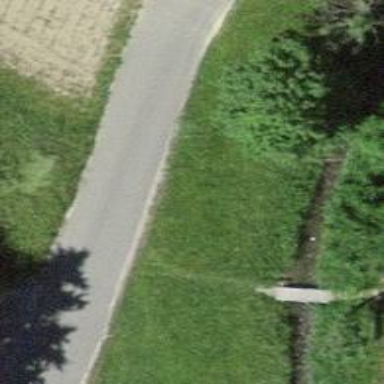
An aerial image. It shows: Path leading to bridge.